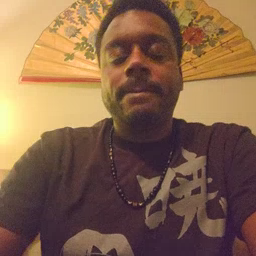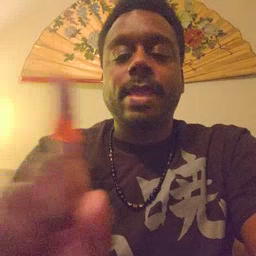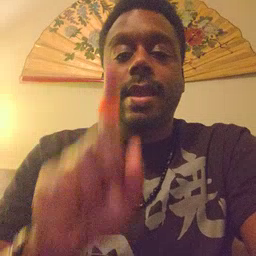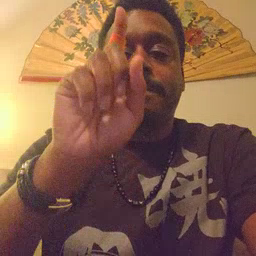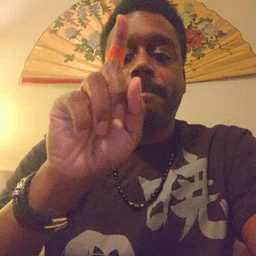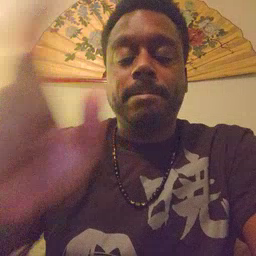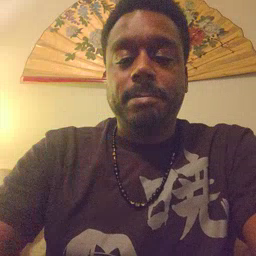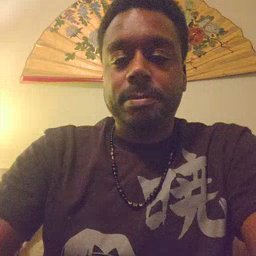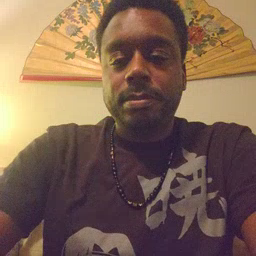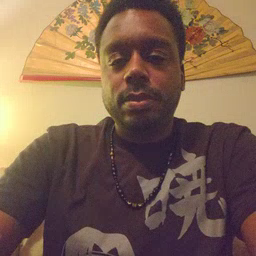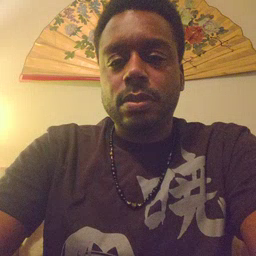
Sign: up